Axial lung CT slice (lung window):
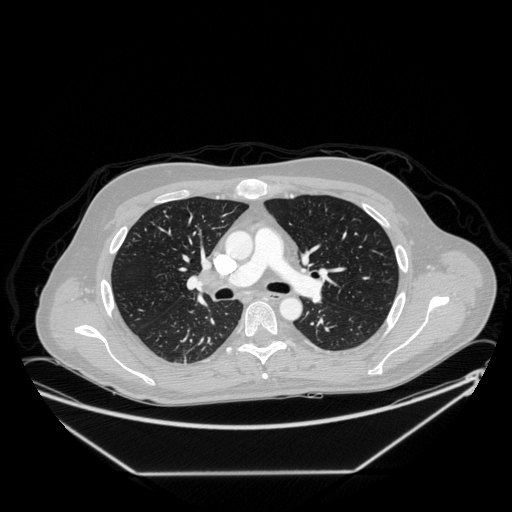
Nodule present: no